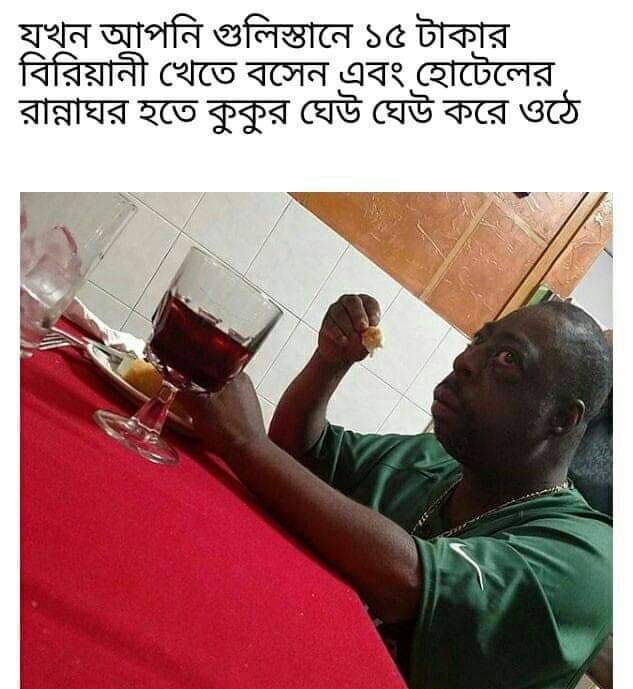
Caption: যখন আপনি গুলিস্তানে ১৫ টাকার বিরিয়ানী খেতে বসেন এবং হোটেলের রান্নাঘর হতে কুকুর ঘেউ ঘেউ করে উঠে
Label: hate